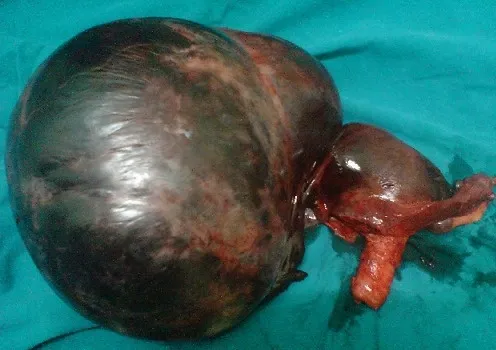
Gross specimen.
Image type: medical_photograph (other_medical_photograph)